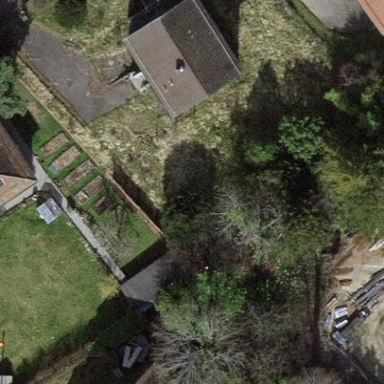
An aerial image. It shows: Garden enclosed by fence.